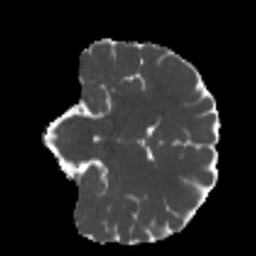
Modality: MD
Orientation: coronal
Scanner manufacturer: siemens
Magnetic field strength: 3 T
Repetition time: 4 s
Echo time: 0.0594 s